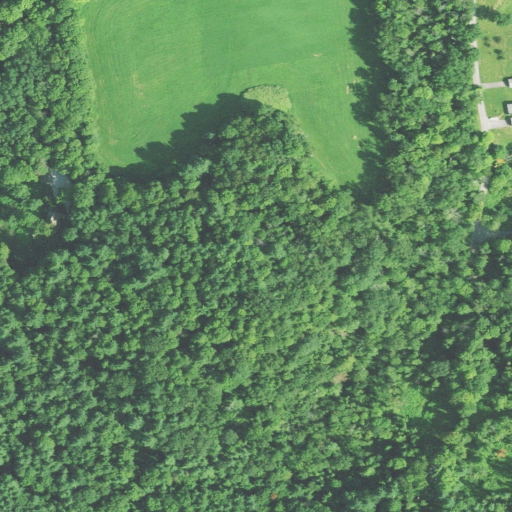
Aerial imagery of mountain in Connecticut named Babes Hill containing deciduous forest, mixed forest, grassland, evergreen forest, pasture, and open development